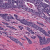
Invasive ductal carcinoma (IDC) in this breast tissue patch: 1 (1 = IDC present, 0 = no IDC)